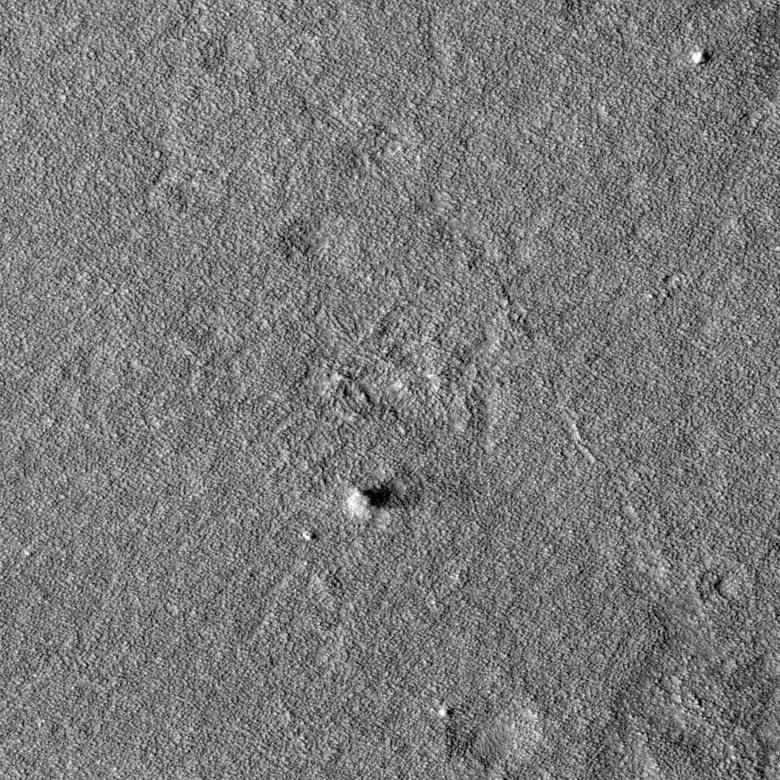
Label: dustdevil